Interaction volume radius: 5 \u00c5
Interaction volume height: 20 \u00c5
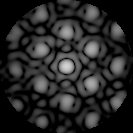
Disorder parameter: 0.2206